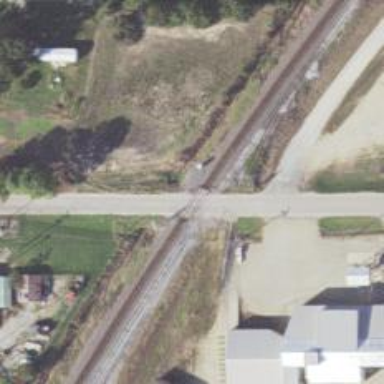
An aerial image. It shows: Railway level crossing.